Aerial crown-view tile of a tropical tree (Barro Colorado Island, Panama), acquired 20250124:
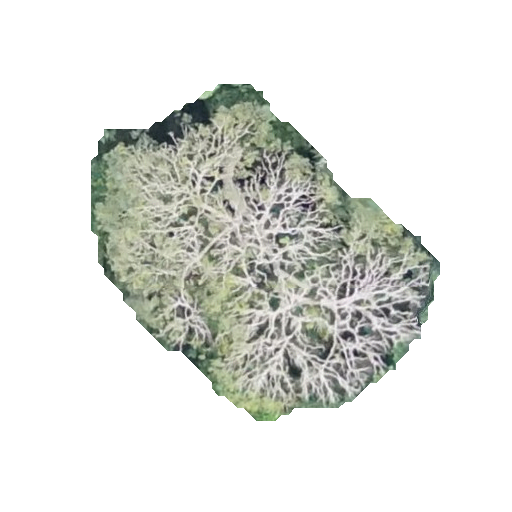
Species: Jacaranda copaia
GBIF accepted scientific name: Jacaranda copaia
Crown area: 111.792 m²